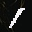
Label: 1